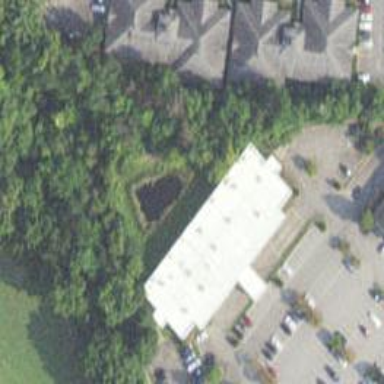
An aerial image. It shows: Commercial building.